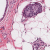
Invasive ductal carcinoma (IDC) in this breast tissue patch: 0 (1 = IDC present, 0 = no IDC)